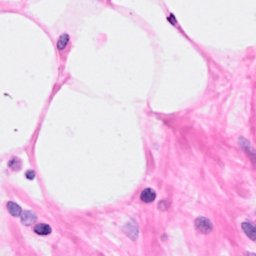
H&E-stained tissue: Breast